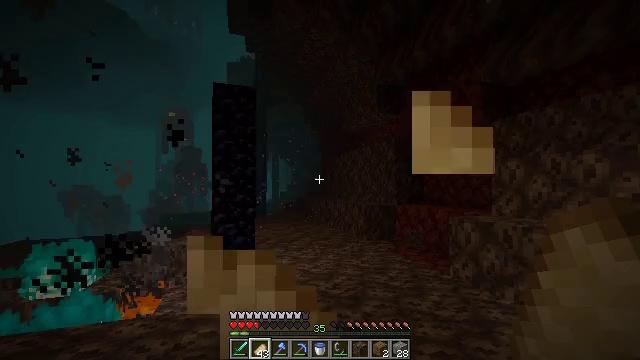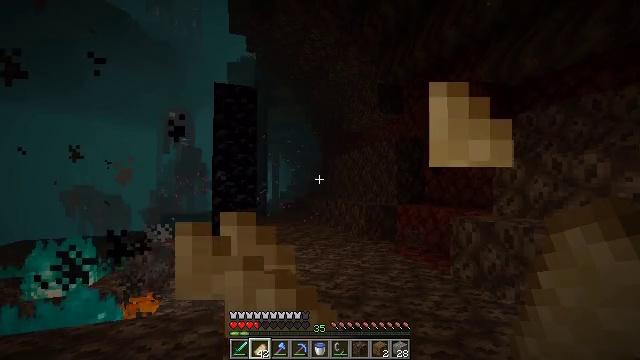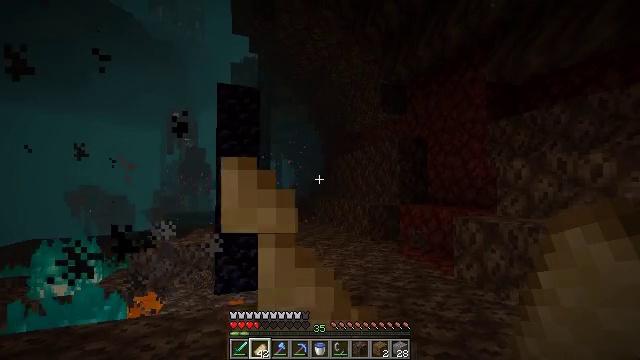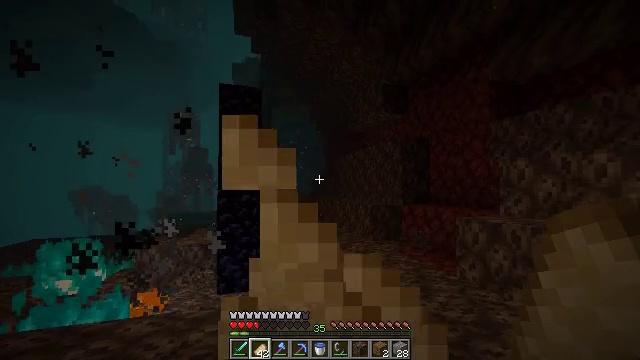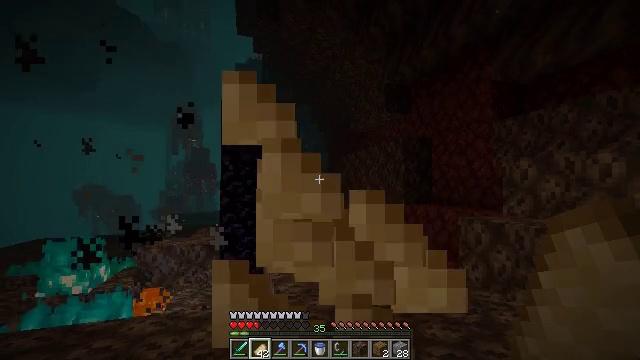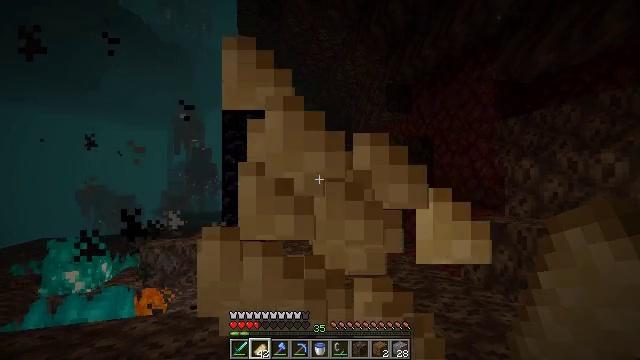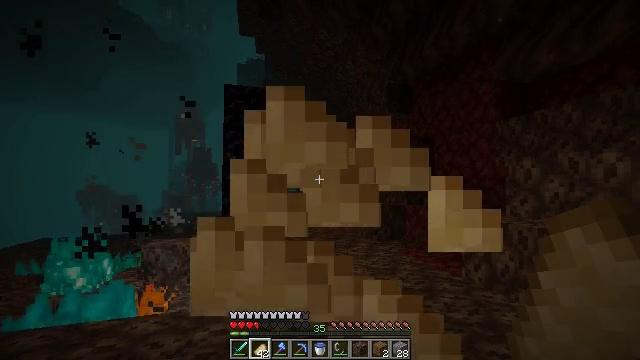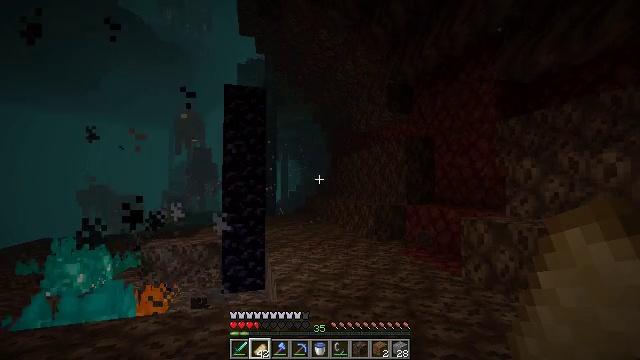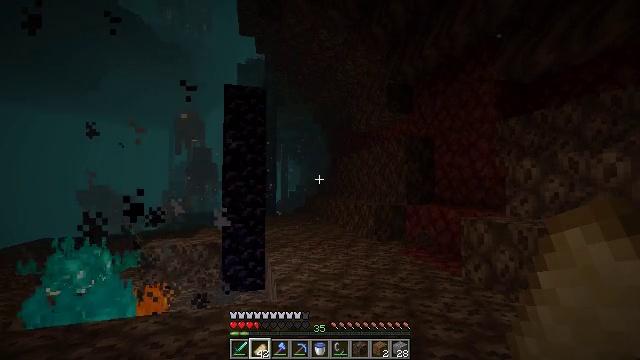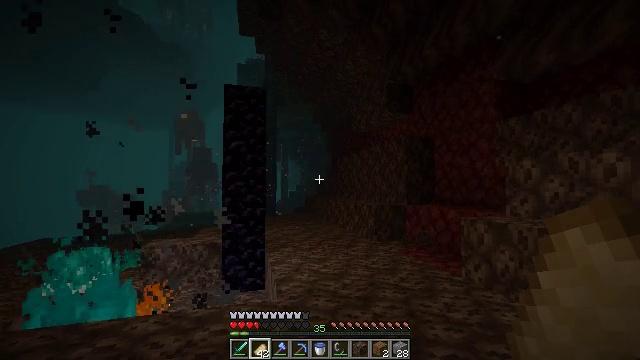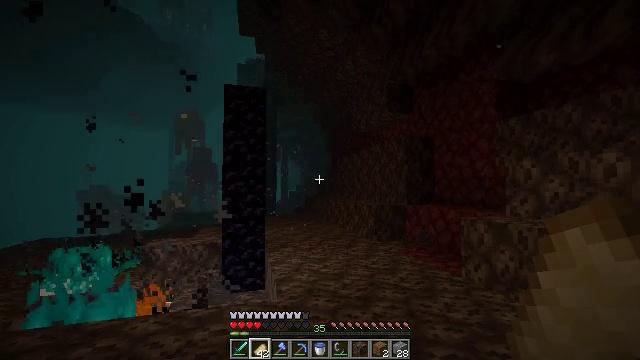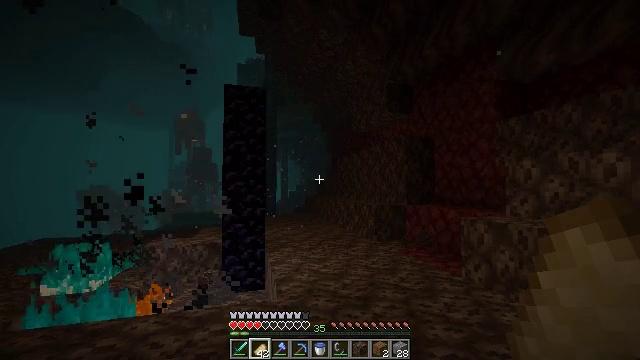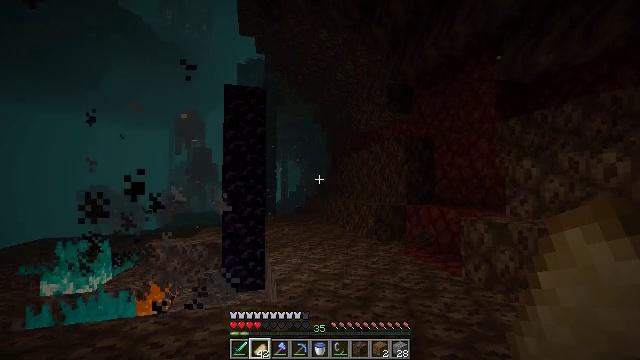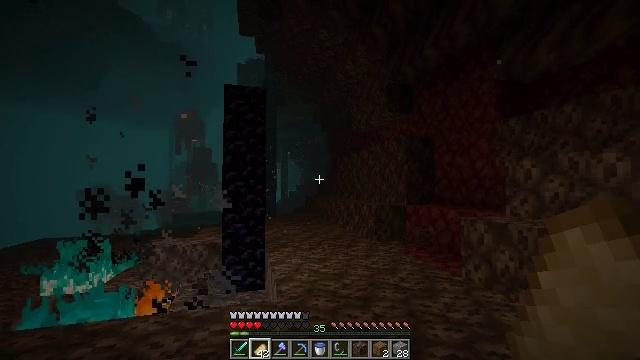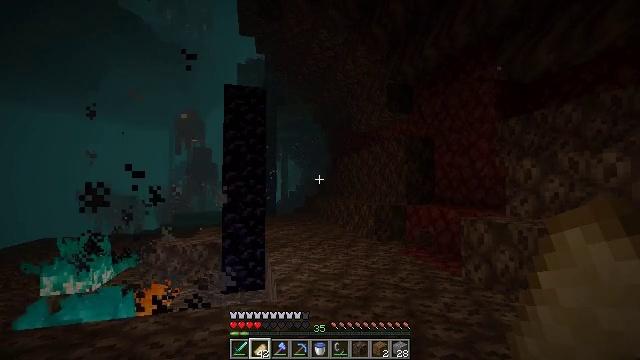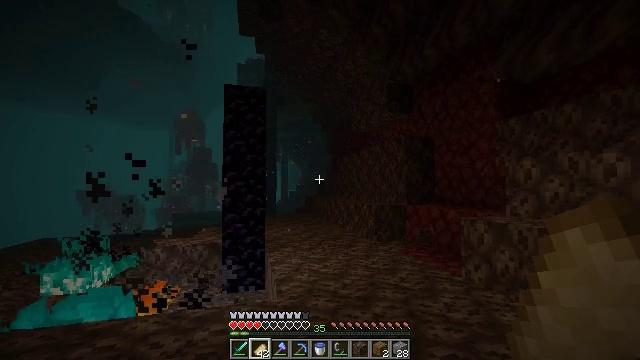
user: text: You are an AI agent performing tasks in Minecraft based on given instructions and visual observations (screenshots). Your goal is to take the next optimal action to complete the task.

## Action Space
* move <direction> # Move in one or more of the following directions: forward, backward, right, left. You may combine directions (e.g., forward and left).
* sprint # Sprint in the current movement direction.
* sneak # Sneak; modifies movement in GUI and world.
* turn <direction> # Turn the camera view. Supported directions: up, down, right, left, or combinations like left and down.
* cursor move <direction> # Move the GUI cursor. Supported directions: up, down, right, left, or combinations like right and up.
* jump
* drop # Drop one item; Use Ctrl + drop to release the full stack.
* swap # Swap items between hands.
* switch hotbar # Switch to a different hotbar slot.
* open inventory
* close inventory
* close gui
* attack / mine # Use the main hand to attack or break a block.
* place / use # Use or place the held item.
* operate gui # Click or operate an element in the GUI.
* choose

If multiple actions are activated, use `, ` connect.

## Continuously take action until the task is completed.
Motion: motion action
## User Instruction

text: Mine the block under the soul fire.
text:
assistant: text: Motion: use / place
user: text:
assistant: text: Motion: use / place
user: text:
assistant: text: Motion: use / place
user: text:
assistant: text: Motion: use / place
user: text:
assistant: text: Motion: use / place
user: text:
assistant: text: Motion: use / place
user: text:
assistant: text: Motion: use / place
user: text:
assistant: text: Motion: use / place
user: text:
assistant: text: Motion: use / place
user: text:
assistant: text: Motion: use / place
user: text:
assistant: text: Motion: use / place
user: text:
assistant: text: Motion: use / place
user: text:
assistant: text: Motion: use / place
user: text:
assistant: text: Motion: use / place
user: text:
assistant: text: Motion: use / place
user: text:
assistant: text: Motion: use / place
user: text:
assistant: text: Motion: use / place
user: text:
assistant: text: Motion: no_op
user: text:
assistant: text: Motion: no_op
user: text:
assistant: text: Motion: no_op
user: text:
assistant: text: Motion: turn left and down
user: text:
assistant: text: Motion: turn left and down
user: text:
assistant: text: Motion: turn left and down
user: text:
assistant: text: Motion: turn left and down
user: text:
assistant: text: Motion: turn left and down
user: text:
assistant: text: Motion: turn left and down
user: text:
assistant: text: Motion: no_op
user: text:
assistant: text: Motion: no_op
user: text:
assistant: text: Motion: no_op
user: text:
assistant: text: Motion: no_op